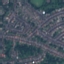
Land use / land cover: Residential